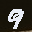
Label: 9